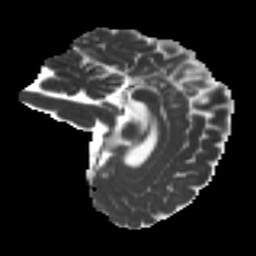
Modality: MD
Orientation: sagittal
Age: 42
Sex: female
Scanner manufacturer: ge
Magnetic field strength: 3 T
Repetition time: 7.8 s
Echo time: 0.0606 s